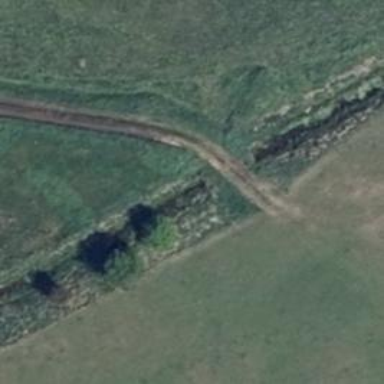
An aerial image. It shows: Track with grass surface categorized as grade4 tracktype.